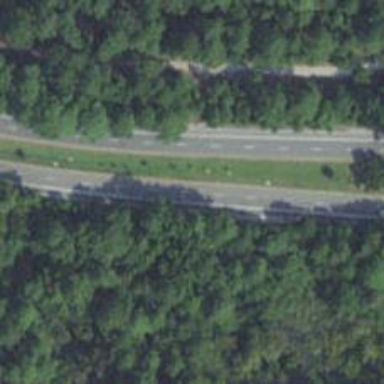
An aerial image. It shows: Trunk highway with expressway features.